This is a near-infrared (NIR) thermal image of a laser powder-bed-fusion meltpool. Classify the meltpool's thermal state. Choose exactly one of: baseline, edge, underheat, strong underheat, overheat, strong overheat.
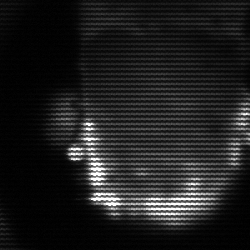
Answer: baseline